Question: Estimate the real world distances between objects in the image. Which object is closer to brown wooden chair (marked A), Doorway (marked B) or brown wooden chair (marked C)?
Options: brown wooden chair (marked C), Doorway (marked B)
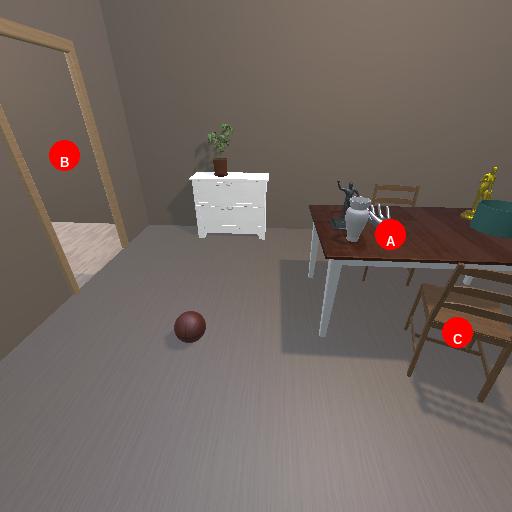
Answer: brown wooden chair (marked C)